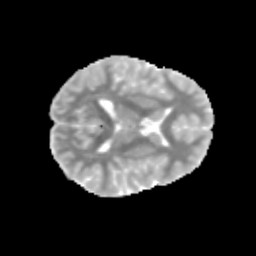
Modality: MD
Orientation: axial
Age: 12
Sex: female
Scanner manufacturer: siemens
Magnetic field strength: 3 T
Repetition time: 3.8 s
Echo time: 0.07 s